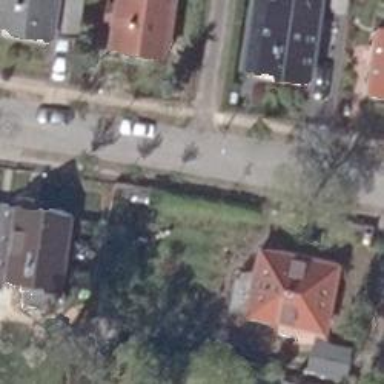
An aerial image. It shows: Residential road with sidewalks on both sides.